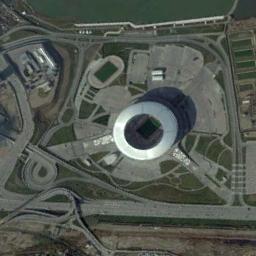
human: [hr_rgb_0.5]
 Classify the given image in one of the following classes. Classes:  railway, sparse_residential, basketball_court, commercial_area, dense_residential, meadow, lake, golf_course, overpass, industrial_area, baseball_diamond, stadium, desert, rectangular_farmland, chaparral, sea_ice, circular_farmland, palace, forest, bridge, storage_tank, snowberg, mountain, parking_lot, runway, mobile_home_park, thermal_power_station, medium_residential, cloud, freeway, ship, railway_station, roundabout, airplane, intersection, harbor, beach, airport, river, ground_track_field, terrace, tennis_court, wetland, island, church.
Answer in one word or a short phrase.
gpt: stadium